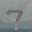
Label: 7